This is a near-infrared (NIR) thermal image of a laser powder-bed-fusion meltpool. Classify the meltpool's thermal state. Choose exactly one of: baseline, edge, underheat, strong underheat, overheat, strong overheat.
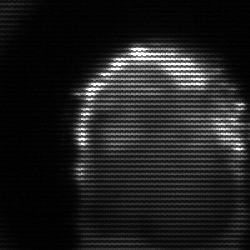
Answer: baseline